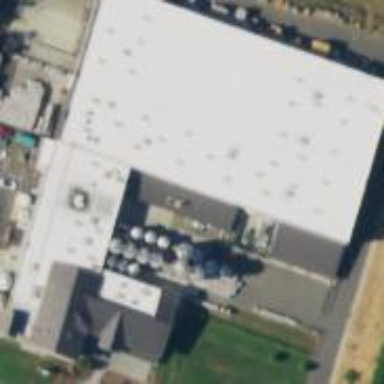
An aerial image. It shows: Industrial building.